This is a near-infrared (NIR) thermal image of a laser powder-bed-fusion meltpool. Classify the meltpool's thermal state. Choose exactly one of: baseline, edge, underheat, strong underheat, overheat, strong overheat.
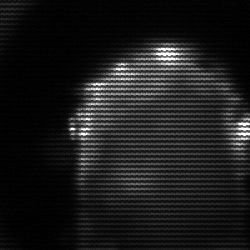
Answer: baseline